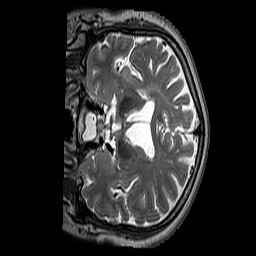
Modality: T2w
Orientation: coronal
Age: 59
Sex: male
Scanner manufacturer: siemens
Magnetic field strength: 3 T
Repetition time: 3.2 s
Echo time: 0.212 s